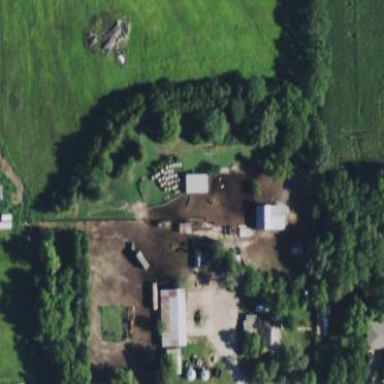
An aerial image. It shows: Farmyard area.